Question: I have got a column of strings that looks like this:

I want to remove everything after '.html' wherever it's applicable.
For example - I want to replace
'''
"/abeers-khadi-brown-heena.html?root=search&searchterm=heena&type=product&ptype=product"
'''
with
'''
"/abeers-khadi-brown-heena.html"
'''
How do I do this for the entire column?
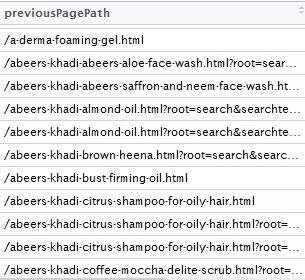
Answer: But here you go: a regex.
'''
testvars <- c("adkjfa;iejaoejf;ai.html/ajdakflj", "abc.html","abcd.html?root=")
res <- gsub("(.+\.html).+","\1",testvars)
> res
[1] "adkjfa;iejaoejf;ai.html" "abc.html"
[3] "abcd.html"
'''